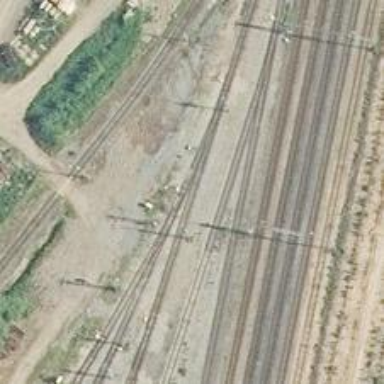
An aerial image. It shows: Rail yard with electrified contact lines for the railway.